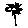
Label: flower